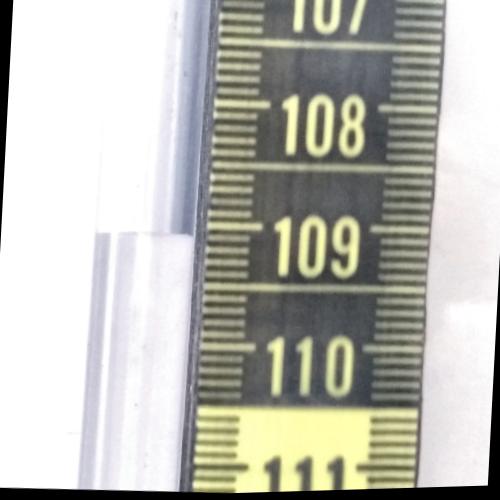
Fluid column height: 109.1 cm